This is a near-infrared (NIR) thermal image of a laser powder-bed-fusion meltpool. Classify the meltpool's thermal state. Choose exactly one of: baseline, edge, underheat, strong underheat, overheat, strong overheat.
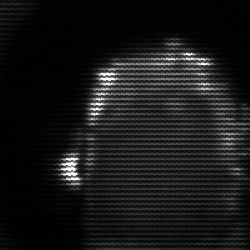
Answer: baseline